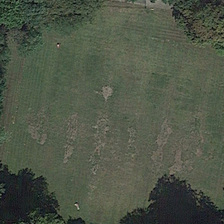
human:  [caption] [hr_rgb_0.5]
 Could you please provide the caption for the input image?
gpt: some green trees are around a piece of meadow .

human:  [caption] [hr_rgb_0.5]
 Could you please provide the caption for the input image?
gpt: some green trees are around a piece of meadow .

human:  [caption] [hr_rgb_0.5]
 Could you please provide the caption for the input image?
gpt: some green trees are around a piece of meadow .

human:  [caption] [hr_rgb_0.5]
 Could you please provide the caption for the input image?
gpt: some green trees are around a piece of meadow .

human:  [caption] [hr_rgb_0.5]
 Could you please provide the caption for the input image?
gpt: some green trees are around a piece of meadow .